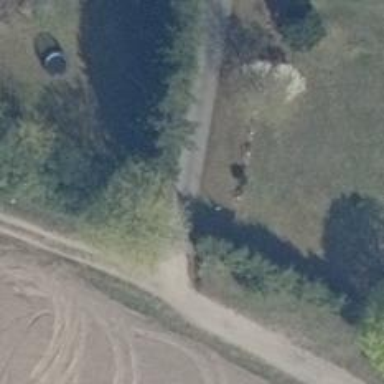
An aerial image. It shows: Driveway leading to service road.